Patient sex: M
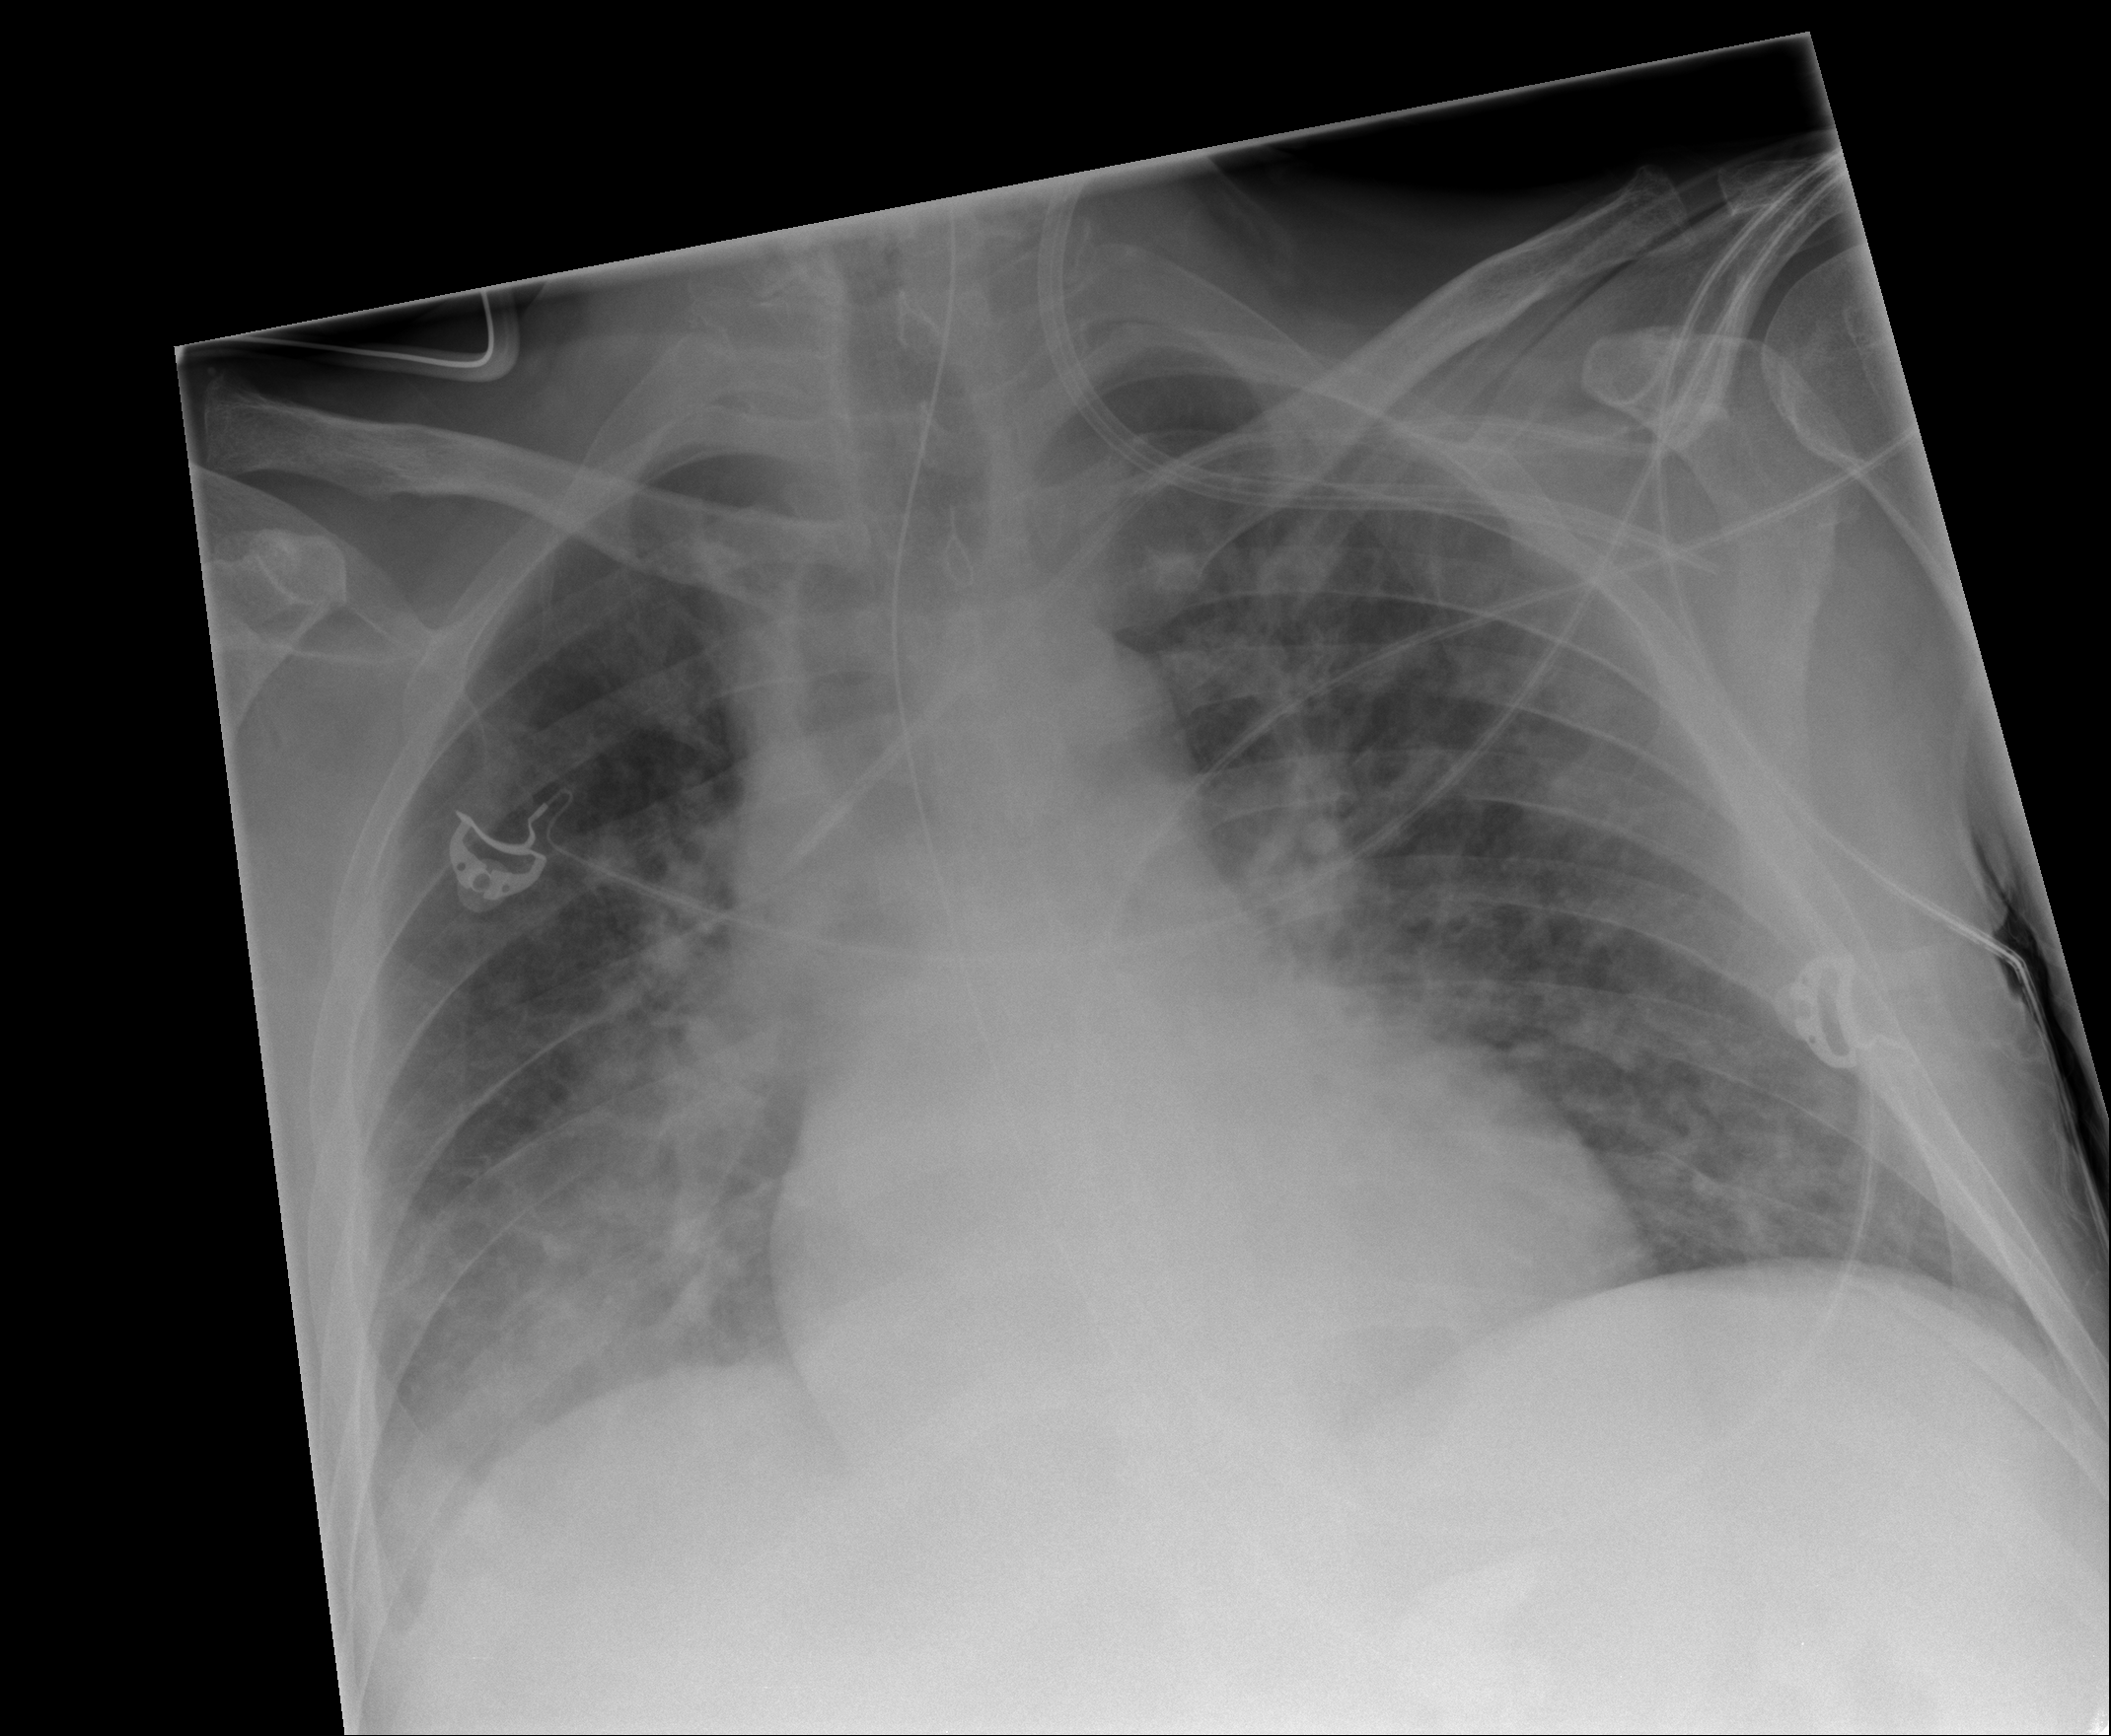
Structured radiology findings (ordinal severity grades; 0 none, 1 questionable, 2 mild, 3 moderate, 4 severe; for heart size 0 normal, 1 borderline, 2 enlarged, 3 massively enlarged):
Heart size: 0
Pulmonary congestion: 2
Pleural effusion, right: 1
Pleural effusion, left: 0
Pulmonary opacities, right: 3
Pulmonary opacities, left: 2
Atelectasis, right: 2
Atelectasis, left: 0